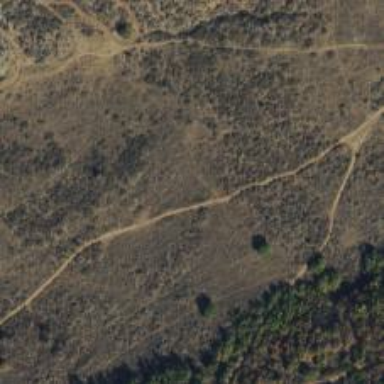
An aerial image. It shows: Path with excellent visibility for trail.